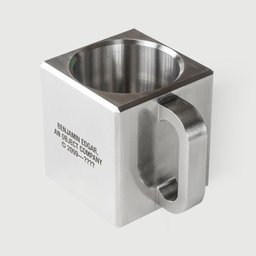
Label: tools